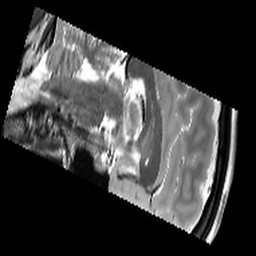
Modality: T2starw
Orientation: sagittal
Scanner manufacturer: siemens
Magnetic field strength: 3 T
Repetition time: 9.86 s
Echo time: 0.05 s